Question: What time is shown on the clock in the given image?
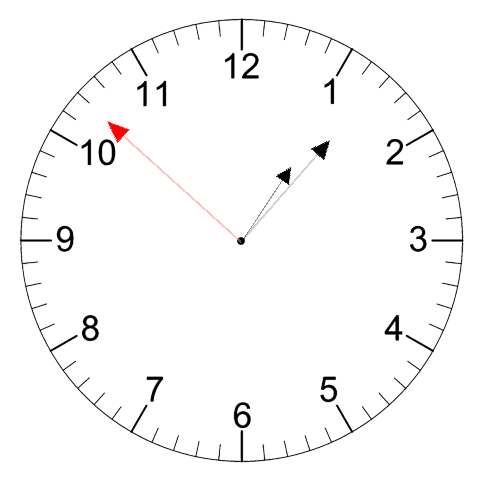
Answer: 01:06:52